Question: So I have a webpage with text that is not allowed to scroll vertically.
This means that when text overflows I need it to overflow horizontally. What I am trying to do is separate it into columns. Basically, as the section of text gets too tall for the height of its parent it would form columns like this:

I know that the columns can easily be achieved with an HTML table. However, I don't know how many columns I am going to need, partly because the height of the parent is subject to change, and partly because I need it to work when things like the font-size change. I can think of a couple ways to do this with some javascript, but I was wondering:
Is there any way to get this behavior with just HTML and CSS?
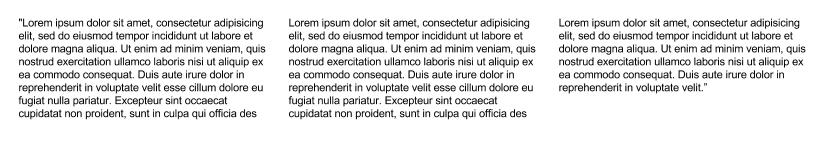
Answer: The text can flow horizontally if you use the 'column' properties.
If you go through <URL> you will see there are two ways of implmenting this. The first one is that you specify the 'width' of a column using 'column-width'. The other one is where you specify the number of columns using 'column-count'.
As you mentioned in the question:
> However, I don't know how many columns I am going to need, partly because the height of the parent is subject to change, and partly because I need it to work when things like the font-size change.
You will have to do calculations to either find the width or the number of columns.
I have this very vague idea for a formula based on the available width for the text container, then use the font size and see how many characters can be accommodated in one line. Further, you can use the line height to find the number of lines that can fit in one column and hence find an approximate width/count.